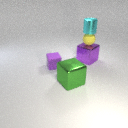
large purple metal cube to the right of large green metal cube